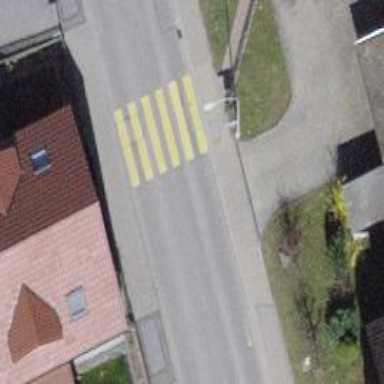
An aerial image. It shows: Marked crossing with zebra stripes on the road.